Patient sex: M
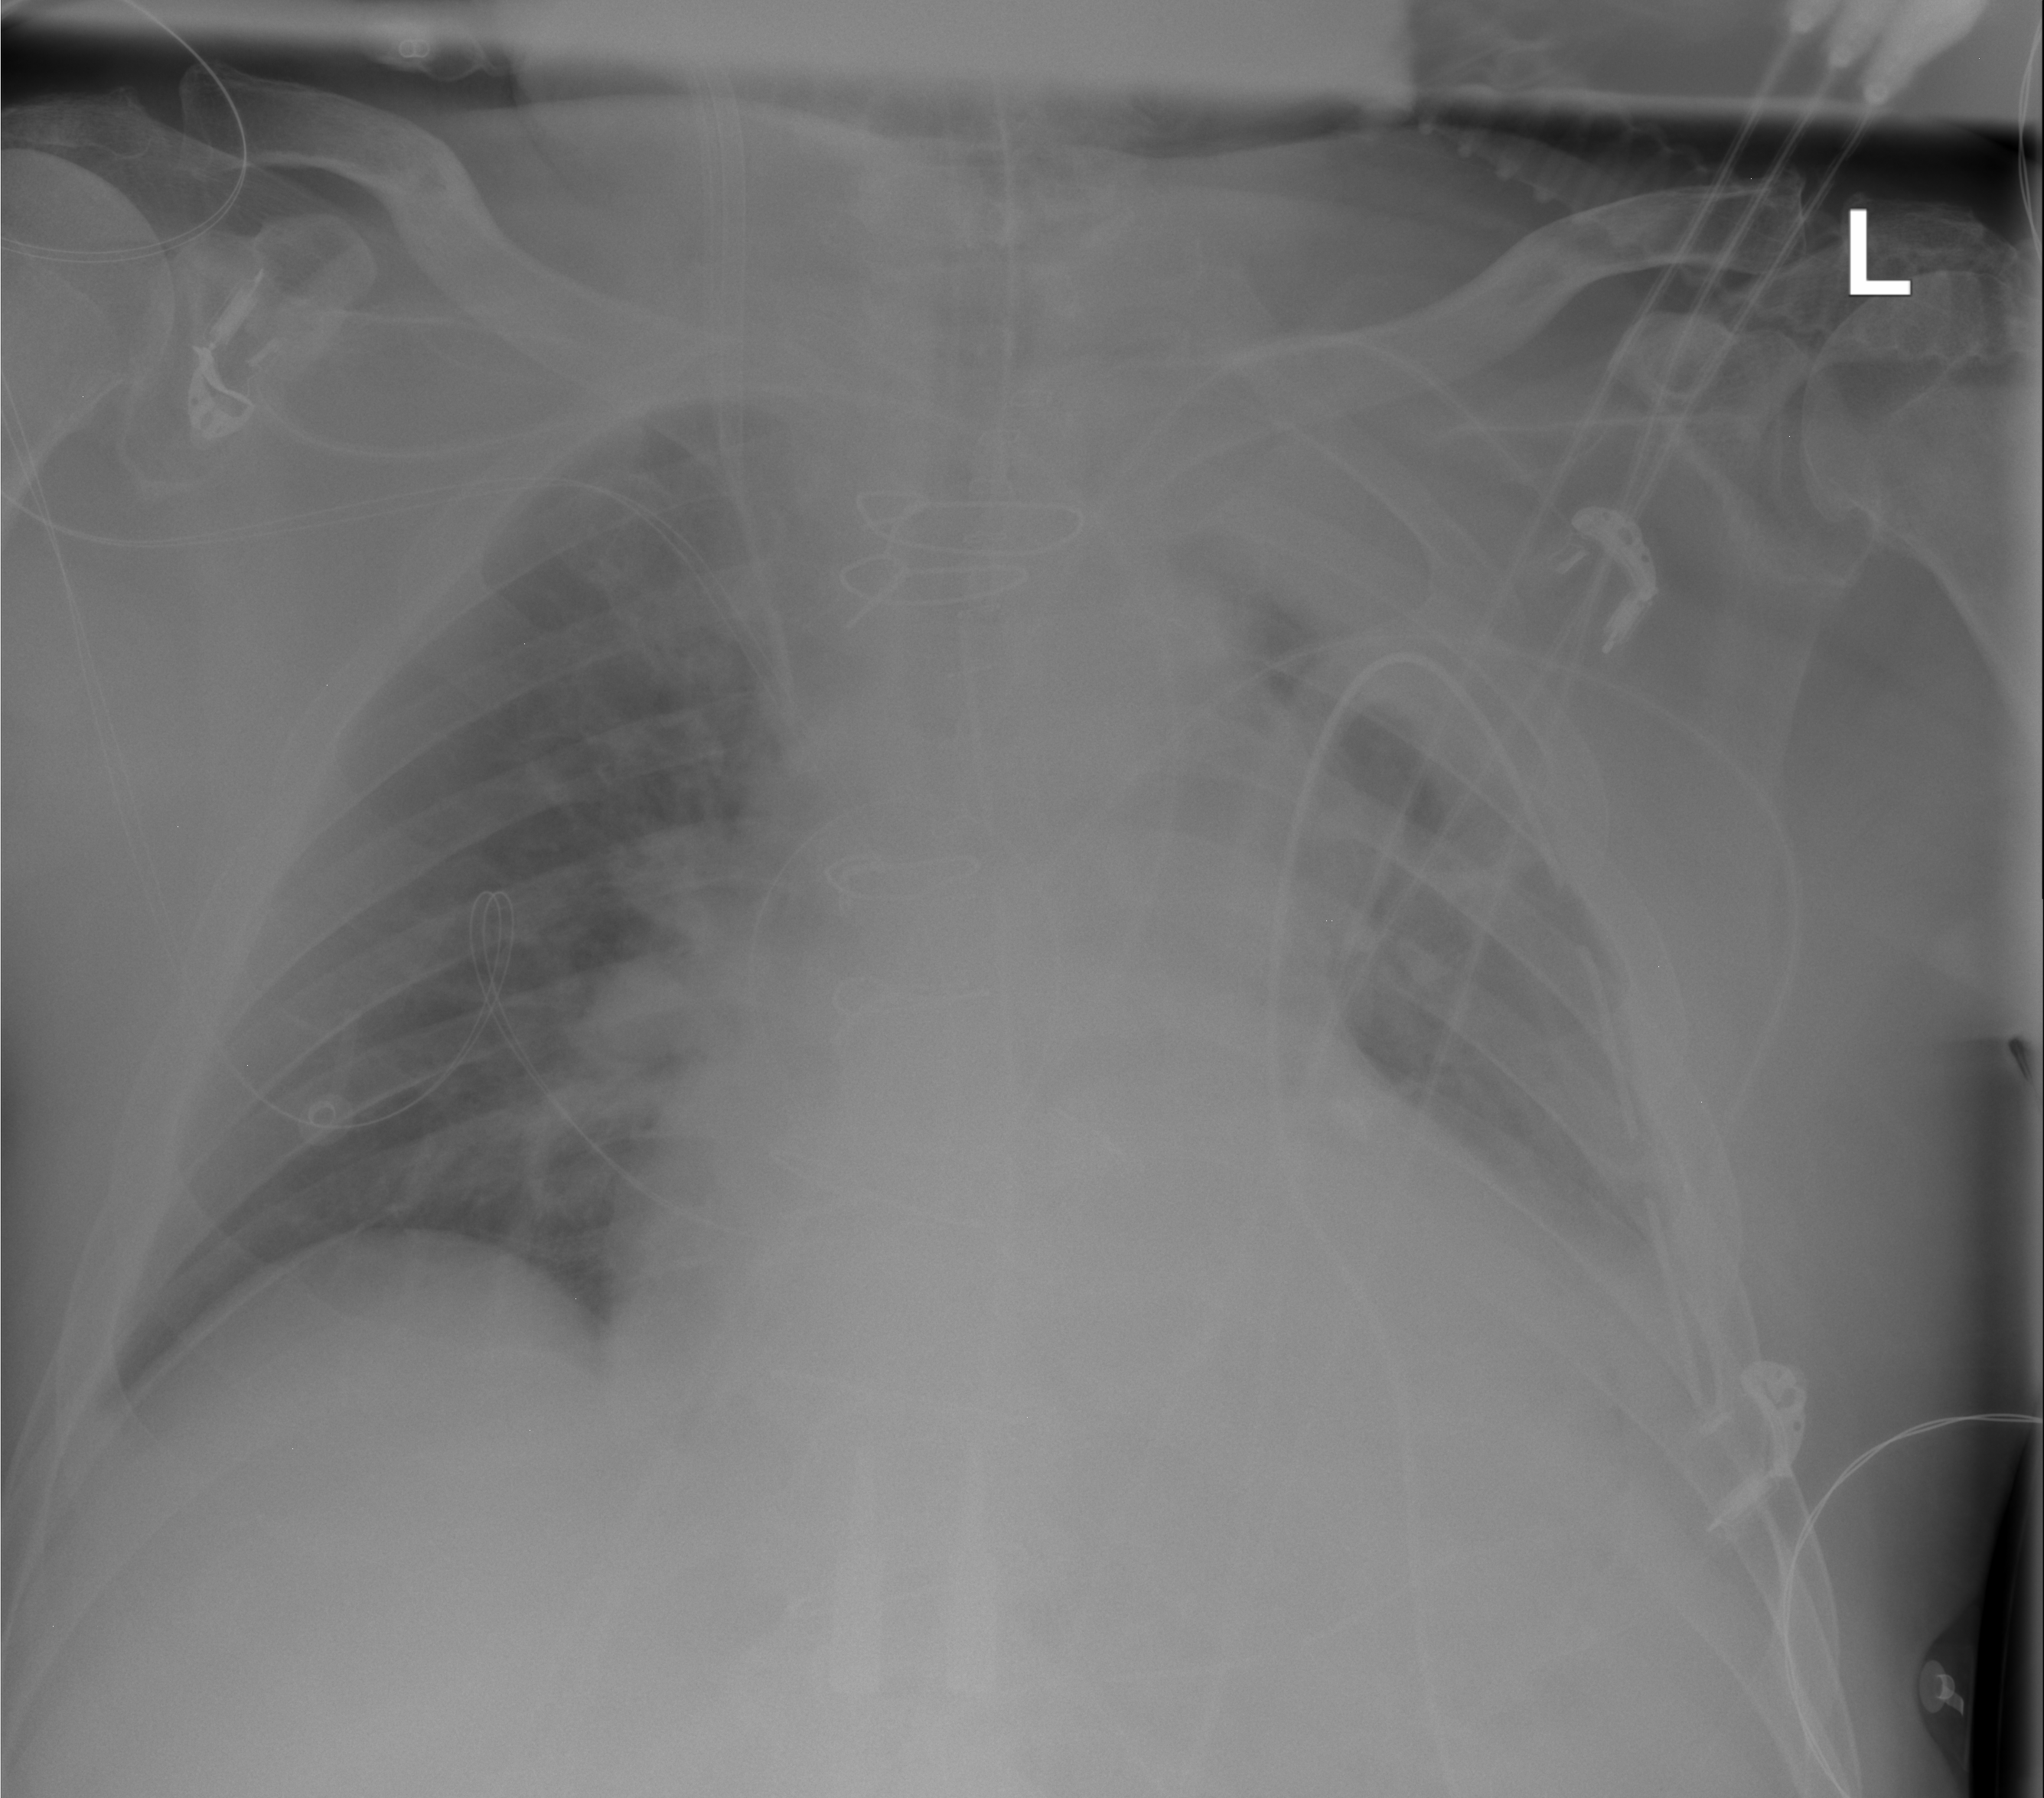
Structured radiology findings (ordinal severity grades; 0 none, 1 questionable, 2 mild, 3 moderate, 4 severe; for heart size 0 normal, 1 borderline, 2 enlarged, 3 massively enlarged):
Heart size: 2
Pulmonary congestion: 0
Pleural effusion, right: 0
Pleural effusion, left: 3
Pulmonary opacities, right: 0
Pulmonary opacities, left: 0
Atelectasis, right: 0
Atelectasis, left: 3